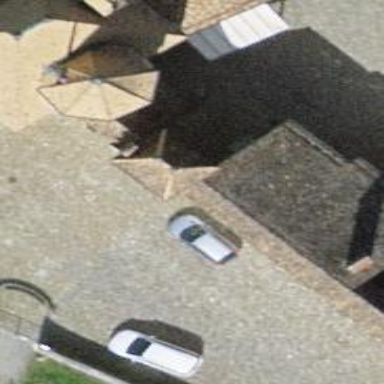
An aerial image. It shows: Building with ridge roof.